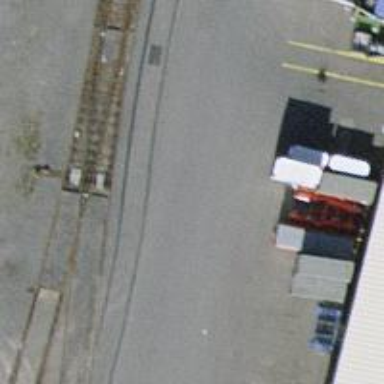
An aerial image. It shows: Unused railway yard.